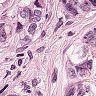
Metastatic tissue present: yes